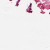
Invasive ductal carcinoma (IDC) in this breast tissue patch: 0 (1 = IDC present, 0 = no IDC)